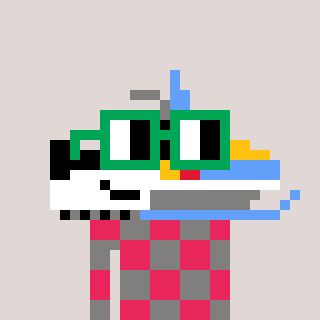
a pixel art character with square green glasses, a snowmobile-shaped head and a bluegrey-colored body on a warm background